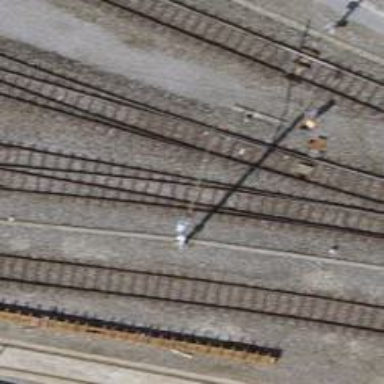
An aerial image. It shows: Railway switch.